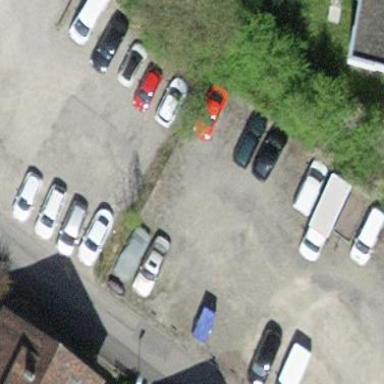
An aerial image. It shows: Parking area with surface.